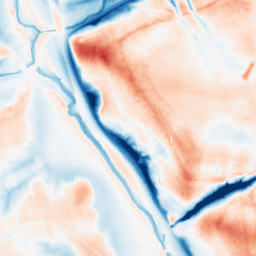
Category: trend_removal
Decomposition family: local_polynomial
Decomposition parameters: window_size: 51
degree: 3
Upsampling method: fft_zeropad
Upsampling parameters: scale: 8
Upsampling scale: 8